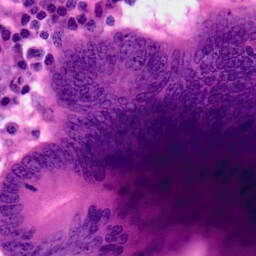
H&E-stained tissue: Colon